Question: I am trying to use mysql as JDBC store and loader for infinispan. I want to preload the existing data in mysql table into cache. Below is the configuration and the code I have used.
'''
EmbededCache embededCache = new EmbededCache();
ConfigurationBuilder b = new ConfigurationBuilder();
b.eviction().maxEntries(100l);
b.persistence().addStore(JdbcStringBasedStoreConfigurationBuilder.class)
.preload(true)
.fetchPersistentState(false)
.ignoreModifications(false)
.purgeOnStartup(false)
.table()
.dropOnExit(false)
.createOnStart(false)
.tableNamePrefix("SIMULATOR.SCRIPS")
.idColumnName("SCRP_ID").idColumnType("int(11)")
.dataColumnName("SCRP_NAME").dataColumnType("varchar(20)")
.timestampColumnName("SCRP_LAST_UPDATED").timestampColumnType("decimal(10,0)")
.connectionPool()
.connectionUrl("jdbc:mysql://ip:port")
.username("username")
.password("password")
.driverClass("com.mysql.jdbc.Driver");
final Configuration config = b.build();
EmbeddedCacheManager cacheManager = new DefaultCacheManager(config);
Cache<Object, Object> cache = cacheManager.getCache();
ArrayList<Entry<Object, Object>> entries = new ArrayList<>(cache.entrySet());
for (Map.Entry<Object, Object> e : entries) {
System.out.println(e.getKey());
System.out.println(e.getValue());
}
'''
The data and the structure of the database were created manually. Meaning not using the infinispan cache. Below is the my table structure

But when I try to preload it gives the following error.
'''
ERROR: ISPN008007: SQL error while fetching all StoredEntries
com.mysql.jdbc.exceptions.jdbc4.MySQLSyntaxErrorException: Table 'SIMULATOR.SCRIPS____defaultcache' doesn't exist
at sun.reflect.NativeConstructorAccessorImpl.newInstance0(Native Method)
at sun.reflect.NativeConstructorAccessorImpl.newInstance(Unknown Source)
at sun.reflect.DelegatingConstructorAccessorImpl.newInstance(Unknown Source)
at java.lang.reflect.Constructor.newInstance(Unknown Source)
at com.mysql.jdbc.Util.handleNewInstance(Util.java:406)
at com.mysql.jdbc.Util.getInstance(Util.java:381)
at com.mysql.jdbc.SQLError.createSQLException(SQLError.java:1030)
at com.mysql.jdbc.SQLError.createSQLException(SQLError.java:956)
at com.mysql.jdbc.MysqlIO.checkErrorPacket(MysqlIO.java:3558)
at com.mysql.jdbc.MysqlIO.checkErrorPacket(MysqlIO.java:3490)
at com.mysql.jdbc.MysqlIO.sendCommand(MysqlIO.java:1959)
at com.mysql.jdbc.MysqlIO.sqlQueryDirect(MysqlIO.java:2109)
at com.mysql.jdbc.ConnectionImpl.execSQL(ConnectionImpl.java:2643)
at com.mysql.jdbc.PreparedStatement.executeInternal(PreparedStatement.java:2077)
at com.mysql.jdbc.PreparedStatement.executeQuery(PreparedStatement.java:2228)
at com.mchange.v2.c3p0.impl.NewProxyPreparedStatement.executeQuery(NewProxyPreparedStatement.java:76)
at org.infinispan.persistence.jdbc.stringbased.JdbcStringBasedStore$2.call(JdbcStringBasedStore.java:332)
at org.infinispan.persistence.jdbc.stringbased.JdbcStringBasedStore$2.call(JdbcStringBasedStore.java:317)
at java.util.concurrent.FutureTask.run(Unknown Source)
at java.util.concurrent.Executors$RunnableAdapter.call(Unknown Source)
at java.util.concurrent.FutureTask.run(Unknown Source)
at org.infinispan.util.concurrent.WithinThreadExecutor.execute(WithinThreadExecutor.java:22)
at java.util.concurrent.ExecutorCompletionService.submit(Unknown Source)
at org.infinispan.persistence.jdbc.stringbased.JdbcStringBasedStore.process(JdbcStringBasedStore.java:317)
at org.infinispan.persistence.manager.PersistenceManagerImpl.preload(PersistenceManagerImpl.java:226)
at sun.reflect.NativeMethodAccessorImpl.invoke0(Native Method)
at sun.reflect.NativeMethodAccessorImpl.invoke(Unknown Source)
at sun.reflect.DelegatingMethodAccessorImpl.invoke(Unknown Source)
at java.lang.reflect.Method.invoke(Unknown Source)
at org.infinispan.commons.util.ReflectionUtil.invokeAccessibly(ReflectionUtil.java:168)
at org.infinispan.factories.AbstractComponentRegistry$PrioritizedMethod.invoke(AbstractComponentRegistry.java:869)
at org.infinispan.factories.AbstractComponentRegistry.invokeStartMethods(AbstractComponentRegistry.java:638)
at org.infinispan.factories.AbstractComponentRegistry.internalStart(AbstractComponentRegistry.java:627)
at org.infinispan.factories.AbstractComponentRegistry.start(AbstractComponentRegistry.java:530)
at org.infinispan.factories.ComponentRegistry.start(ComponentRegistry.java:218)
at org.infinispan.cache.impl.CacheImpl.start(CacheImpl.java:850)
at org.infinispan.manager.DefaultCacheManager.wireAndStartCache(DefaultCacheManager.java:599)
at org.infinispan.manager.DefaultCacheManager.createCache(DefaultCacheManager.java:554)
at org.infinispan.manager.DefaultCacheManager.getCache(DefaultCacheManager.java:424)
at org.infinispan.manager.DefaultCacheManager.getCache(DefaultCacheManager.java:397)
at com.tlab.EmbededCache.main(EmbededCache.java:43)
May 05, 2015 9:55:04 AM org.infinispan.persistence.jdbc.stringbased.JdbcStringBasedStore process
ERROR: ISPN000252: Error executing parallel store task
java.util.concurrent.ExecutionException: org.infinispan.persistence.spi.PersistenceException: SQL error while fetching all StoredEntries
at java.util.concurrent.FutureTask.report(Unknown Source)
at java.util.concurrent.FutureTask.get(Unknown Source)
at org.infinispan.persistence.jdbc.stringbased.JdbcStringBasedStore.process(JdbcStringBasedStore.java:364)
at org.infinispan.persistence.manager.PersistenceManagerImpl.preload(PersistenceManagerImpl.java:226)
at sun.reflect.NativeMethodAccessorImpl.invoke0(Native Method)
at sun.reflect.NativeMethodAccessorImpl.invoke(Unknown Source)
at sun.reflect.DelegatingMethodAccessorImpl.invoke(Unknown Source)
at java.lang.reflect.Method.invoke(Unknown Source)
at org.infinispan.commons.util.ReflectionUtil.invokeAccessibly(ReflectionUtil.java:168)
at org.infinispan.factories.AbstractComponentRegistry$PrioritizedMethod.invoke(AbstractComponentRegistry.java:869)
at org.infinispan.factories.AbstractComponentRegistry.invokeStartMethods(AbstractComponentRegistry.java:638)
at org.infinispan.factories.AbstractComponentRegistry.internalStart(AbstractComponentRegistry.java:627)
at org.infinispan.factories.AbstractComponentRegistry.start(AbstractComponentRegistry.java:530)
at org.infinispan.factories.ComponentRegistry.start(ComponentRegistry.java:218)
at org.infinispan.cache.impl.CacheImpl.start(CacheImpl.java:850)
at org.infinispan.manager.DefaultCacheManager.wireAndStartCache(DefaultCacheManager.java:599)
at org.infinispan.manager.DefaultCacheManager.createCache(DefaultCacheManager.java:554)
at org.infinispan.manager.DefaultCacheManager.getCache(DefaultCacheManager.java:424)
at org.infinispan.manager.DefaultCacheManager.getCache(DefaultCacheManager.java:397)
at com.tlab.EmbededCache.main(EmbededCache.java:43)
Caused by: org.infinispan.persistence.spi.PersistenceException: SQL error while fetching all StoredEntries
at org.infinispan.persistence.jdbc.stringbased.JdbcStringBasedStore$2.call(JdbcStringBasedStore.java:355)
at org.infinispan.persistence.jdbc.stringbased.JdbcStringBasedStore$2.call(JdbcStringBasedStore.java:317)
at java.util.concurrent.FutureTask.run(Unknown Source)
at java.util.concurrent.Executors$RunnableAdapter.call(Unknown Source)
at java.util.concurrent.FutureTask.run(Unknown Source)
at org.infinispan.util.concurrent.WithinThreadExecutor.execute(WithinThreadExecutor.java:22)
at java.util.concurrent.ExecutorCompletionService.submit(Unknown Source)
at org.infinispan.persistence.jdbc.stringbased.JdbcStringBasedStore.process(JdbcStringBasedStore.java:317)
... 17 more
Caused by: com.mysql.jdbc.exceptions.jdbc4.MySQLSyntaxErrorException: Table 'SIMULATOR.SCRIPS____defaultcache' doesn't exist
at sun.reflect.NativeConstructorAccessorImpl.newInstance0(Native Method)
at sun.reflect.NativeConstructorAccessorImpl.newInstance(Unknown Source)
at sun.reflect.DelegatingConstructorAccessorImpl.newInstance(Unknown Source)
at java.lang.reflect.Constructor.newInstance(Unknown Source)
at com.mysql.jdbc.Util.handleNewInstance(Util.java:406)
at com.mysql.jdbc.Util.getInstance(Util.java:381)
at com.mysql.jdbc.SQLError.createSQLException(SQLError.java:1030)
at com.mysql.jdbc.SQLError.createSQLException(SQLError.java:956)
at com.mysql.jdbc.MysqlIO.checkErrorPacket(MysqlIO.java:3558)
at com.mysql.jdbc.MysqlIO.checkErrorPacket(MysqlIO.java:3490)
at com.mysql.jdbc.MysqlIO.sendCommand(MysqlIO.java:1959)
at com.mysql.jdbc.MysqlIO.sqlQueryDirect(MysqlIO.java:2109)
at com.mysql.jdbc.ConnectionImpl.execSQL(ConnectionImpl.java:2643)
at com.mysql.jdbc.PreparedStatement.executeInternal(PreparedStatement.java:2077)
at com.mysql.jdbc.PreparedStatement.executeQuery(PreparedStatement.java:2228)
at com.mchange.v2.c3p0.impl.NewProxyPreparedStatement.executeQuery(NewProxyPreparedStatement.java:76)
at org.infinispan.persistence.jdbc.stringbased.JdbcStringBasedStore$2.call(JdbcStringBasedStore.java:332)
... 24 more
Exception in thread "main" org.infinispan.commons.CacheException: Unable to invoke method public void org.infinispan.persistence.manager.PersistenceManagerImpl.preload() on object of type PersistenceManagerImpl
at org.infinispan.commons.util.ReflectionUtil.invokeAccessibly(ReflectionUtil.java:171)
at org.infinispan.factories.AbstractComponentRegistry$PrioritizedMethod.invoke(AbstractComponentRegistry.java:869)
at org.infinispan.factories.AbstractComponentRegistry.invokeStartMethods(AbstractComponentRegistry.java:638)
at org.infinispan.factories.AbstractComponentRegistry.internalStart(AbstractComponentRegistry.java:627)
at org.infinispan.factories.AbstractComponentRegistry.start(AbstractComponentRegistry.java:530)
at org.infinispan.factories.ComponentRegistry.start(ComponentRegistry.java:218)
at org.infinispan.cache.impl.CacheImpl.start(CacheImpl.java:850)
at org.infinispan.manager.DefaultCacheManager.wireAndStartCache(DefaultCacheManager.java:599)
at org.infinispan.manager.DefaultCacheManager.createCache(DefaultCacheManager.java:554)
at org.infinispan.manager.DefaultCacheManager.getCache(DefaultCacheManager.java:424)
at org.infinispan.manager.DefaultCacheManager.getCache(DefaultCacheManager.java:397)
at com.tlab.EmbededCache.main(EmbededCache.java:43)
Caused by: org.infinispan.persistence.spi.PersistenceException: java.util.concurrent.ExecutionException: org.infinispan.persistence.spi.PersistenceException: SQL error while fetching all StoredEntries
at org.infinispan.persistence.jdbc.stringbased.JdbcStringBasedStore.process(JdbcStringBasedStore.java:369)
at org.infinispan.persistence.manager.PersistenceManagerImpl.preload(PersistenceManagerImpl.java:226)
at sun.reflect.NativeMethodAccessorImpl.invoke0(Native Method)
at sun.reflect.NativeMethodAccessorImpl.invoke(Unknown Source)
at sun.reflect.DelegatingMethodAccessorImpl.invoke(Unknown Source)
at java.lang.reflect.Method.invoke(Unknown Source)
at org.infinispan.commons.util.ReflectionUtil.invokeAccessibly(ReflectionUtil.java:168)
... 11 more
Caused by: java.util.concurrent.ExecutionException: org.infinispan.persistence.spi.PersistenceException: SQL error while fetching all StoredEntries
at java.util.concurrent.FutureTask.report(Unknown Source)
at java.util.concurrent.FutureTask.get(Unknown Source)
at org.infinispan.persistence.jdbc.stringbased.JdbcStringBasedStore.process(JdbcStringBasedStore.java:364)
... 17 more
Caused by: org.infinispan.persistence.spi.PersistenceException: SQL error while fetching all StoredEntries
at org.infinispan.persistence.jdbc.stringbased.JdbcStringBasedStore$2.call(JdbcStringBasedStore.java:355)
at org.infinispan.persistence.jdbc.stringbased.JdbcStringBasedStore$2.call(JdbcStringBasedStore.java:317)
at java.util.concurrent.FutureTask.run(Unknown Source)
at java.util.concurrent.Executors$RunnableAdapter.call(Unknown Source)
at java.util.concurrent.FutureTask.run(Unknown Source)
at org.infinispan.util.concurrent.WithinThreadExecutor.execute(WithinThreadExecutor.java:22)
at java.util.concurrent.ExecutorCompletionService.submit(Unknown Source)
at org.infinispan.persistence.jdbc.stringbased.JdbcStringBasedStore.process(JdbcStringBasedStore.java:317)
... 17 more
Caused by: com.mysql.jdbc.exceptions.jdbc4.MySQLSyntaxErrorException: Table 'SIMULATOR.SCRIPS____defaultcache' doesn't exist
at sun.reflect.NativeConstructorAccessorImpl.newInstance0(Native Method)
at sun.reflect.NativeConstructorAccessorImpl.newInstance(Unknown Source)
at sun.reflect.DelegatingConstructorAccessorImpl.newInstance(Unknown Source)
at java.lang.reflect.Constructor.newInstance(Unknown Source)
at com.mysql.jdbc.Util.handleNewInstance(Util.java:406)
at com.mysql.jdbc.Util.getInstance(Util.java:381)
at com.mysql.jdbc.SQLError.createSQLException(SQLError.java:1030)
at com.mysql.jdbc.SQLError.createSQLException(SQLError.java:956)
at com.mysql.jdbc.MysqlIO.checkErrorPacket(MysqlIO.java:3558)
at com.mysql.jdbc.MysqlIO.checkErrorPacket(MysqlIO.java:3490)
at com.mysql.jdbc.MysqlIO.sendCommand(MysqlIO.java:1959)
at com.mysql.jdbc.MysqlIO.sqlQueryDirect(MysqlIO.java:2109)
at com.mysql.jdbc.ConnectionImpl.execSQL(ConnectionImpl.java:2643)
at com.mysql.jdbc.PreparedStatement.executeInternal(PreparedStatement.java:2077)
at com.mysql.jdbc.PreparedStatement.executeQuery(PreparedStatement.java:2228)
at com.mchange.v2.c3p0.impl.NewProxyPreparedStatement.executeQuery(NewProxyPreparedStatement.java:76)
at org.infinispan.persistence.jdbc.stringbased.JdbcStringBasedStore$2.call(JdbcStringBasedStore.java:332)
... 24 more
'''
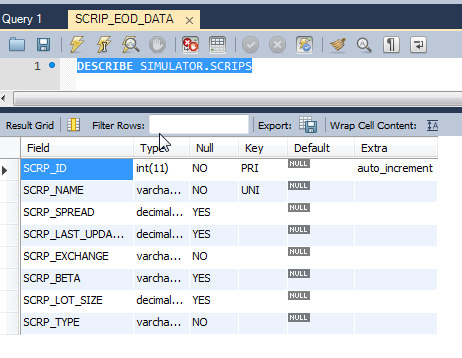
Answer: The table name is created using concatenation of the table name prefix, '_' and cache name. Default cache has name '__defaultCache', that's why you get the exception above. So, you can't map the existing table (with a name that does not follow this notation) to the cache store - you need to rename it. And then hope that other columns match.